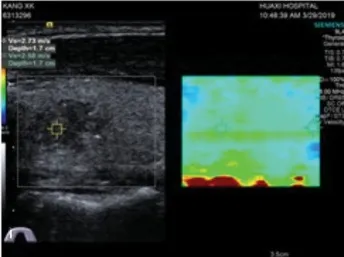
Ultrasound showed a solid hypoechoic and irregularly shaped nodule 13 x 8 x 9 mm in size with microcalcifications, a taller-than-wide shape and suspicious extracapsular extension located in the upper pole of the right thyroid gland. Elastography.
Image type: radiology (ultrasound)